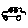
Label: car